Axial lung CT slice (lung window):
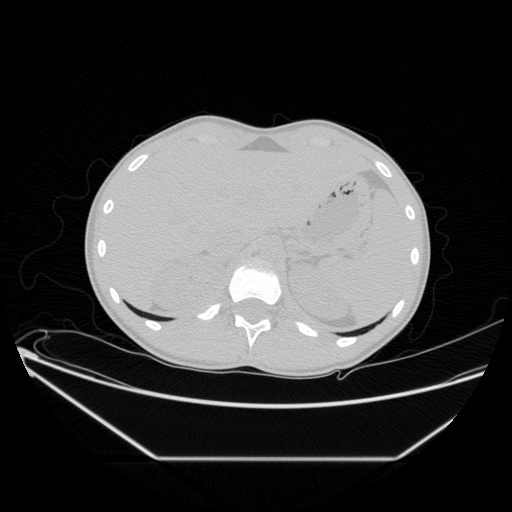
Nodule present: no